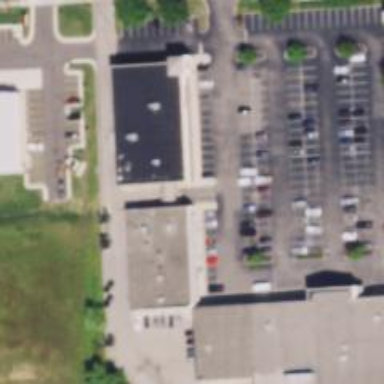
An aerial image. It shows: Pharmacy providing healthcare services.